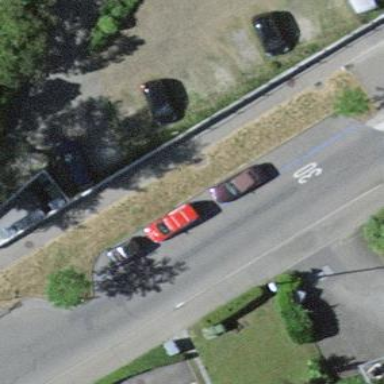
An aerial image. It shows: Parking lane designated for parking.